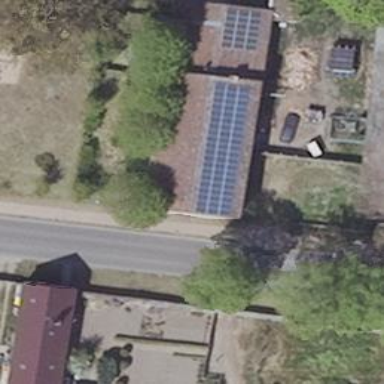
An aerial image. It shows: Small solar photovoltaic panel generator is producing electricity.